Question: Is there a way to implement "Duotone" effect in Java?
A good example of what I'd like to do is <URL>
I guess BandCombineOp might help.
To me I should convert it to grays first and then apply smth like threshold effect.
But I didn't manage to achieve good output.
Also I don't understand how can I set up colors for this effect.
'''
float[][] grayMatrix = new float[][]
{
new float[] {0.3f, 0.3f, 0.3f},
new float[] {0.3f, 0.3f, 0.3f},
new float[] {0.3f, 0.3f, 0.3f},
};
float[][] duoToneMatrix = new float[][]
{
new float[] {0.1f, 0.1f, 0.1f},
new float[] {0.2f, 0.2f, 0.2f},
new float[] {0.1f, 0.1f, 0.1f},
};
BufferedImage src = ImageIO.read(new File("X:\photoshop_image_effects.jpg"));
WritableRaster srcRaster = src.getRaster();
// make it gray
BandCombineOp bco = new BandCombineOp(grayMatrix, null);
WritableRaster dstRaster = bco.createCompatibleDestRaster(srcRaster);
bco.filter(srcRaster, dstRaster);
// apply duotone
BandCombineOp duoToneBco = new BandCombineOp(duoToneMatrix, null);
WritableRaster dstRaster2 = bco.createCompatibleDestRaster(dstRaster);
duoToneBco.filter(dstRaster, dstRaster2);
BufferedImage result = new BufferedImage(src.getColorModel(), dstRaster2, src.getColorModel().isAlphaPremultiplied(), null);
ImageIO.write(result, "png", new File("X:\result_duotone.png"));
'''
My output
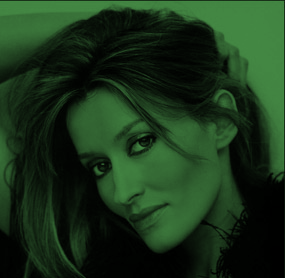
Answer: From what I can tell you are trying to change the colouring of an image without changing its <URL>. Note the difference from luminance.
Regardless of whether you are aiming for luminance or luminosity, your problem boils down to varying the relative contributions of B, G, and R without changing their weighted sum. Your first matrix converts to greyscale by setting B,G,R to the same value and only slightly changing their luminance (.3+.3+.3 = .9). To use luminosity instead use
'''
greyMatrix = (.11,.59,.3,
.11,.59,.3,
.11,.59,.3); //note this is for bgr
'''
Then you want to change their relative weighting without changing their weighted sum. First, note that since after greyscale conversion your B,G,R values are the same you could replace your matrix with
'''
duoToneMatrix = (0,.3,0,
0,.6,0,
0,.3,0,)
'''
and it would be equivalent. To conserve luminance you need to choose 3 factors such that their sum is 1. Those three factors can be applied in the duoTone Matrix. The larger a factor is, the more tinted the image will be with that colour. To preserve luminosity you need 3 factors fb,fg,fr such that
'''
fb*.11+fg*.59+fr*.3 = 1; //again for bgr
'''
You can choose your factors fb, fg, fr to find the tint of your choosing.
Also, note that you can do this with one matrix. Just combine the two matrices you already have.
'''
[duoToneMatrix]*[greyMatrix]*vector = ([duoToneMatrix]*[greyMatrix])*vector;
'''
just compute the product of duoToneMatrix and greyMatrix (in that order) and process in one step.